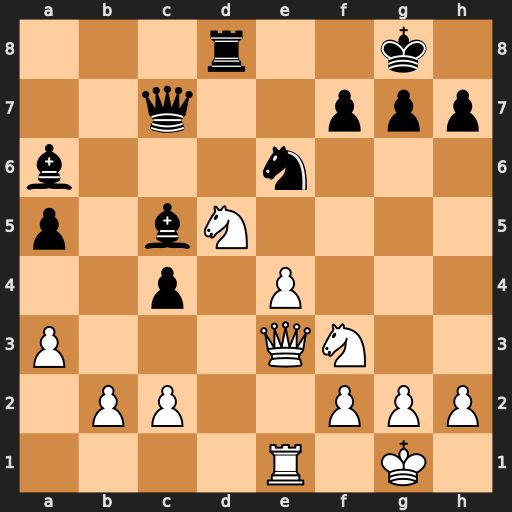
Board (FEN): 3r2k1/2q2ppp/b3n3/p1bN4/2p1P3/P3QN2/1PP2PPP/4R1K1
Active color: w
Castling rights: -
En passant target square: -
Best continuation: Nxc7 Bxe3 Nxe6 Bxf2+ Kxf2